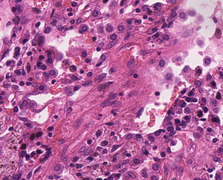
Tumor epithelial tissue: yes
Tumor-associated stroma tissue: yes
Normal tissue: no